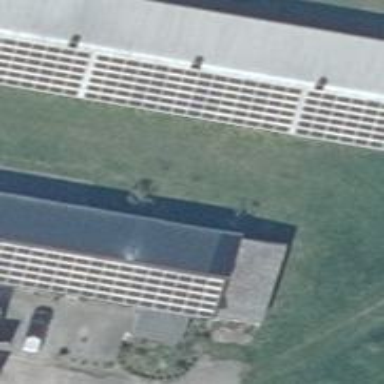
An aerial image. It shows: Commercial building with small solar photovoltaic panel generator providing electricity through photovoltaic method.